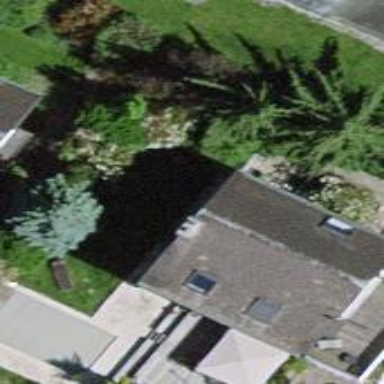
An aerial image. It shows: Simple house.